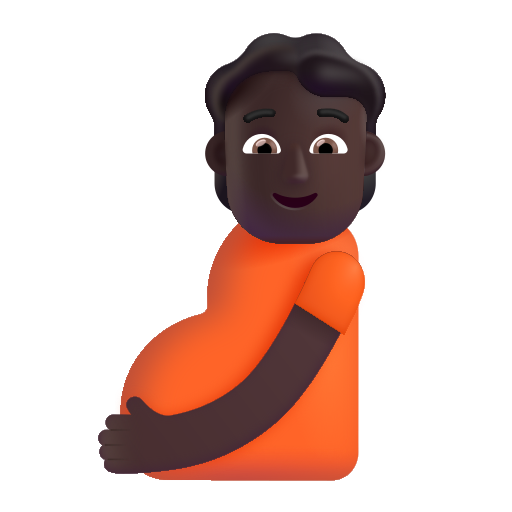
pregnant person color dark